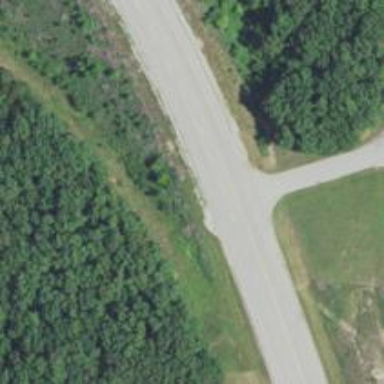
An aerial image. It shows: Primary highway.